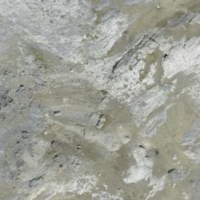
EUNIS habitat code: 48
Species observed at this site:
Silene acaulis